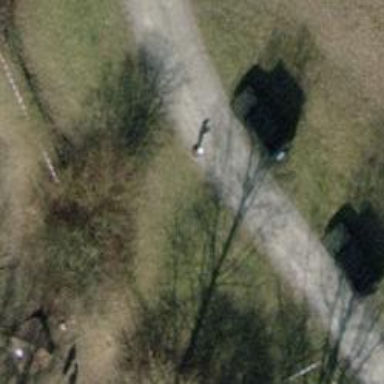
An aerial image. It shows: Gate.